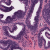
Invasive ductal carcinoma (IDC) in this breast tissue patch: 0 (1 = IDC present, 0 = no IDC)